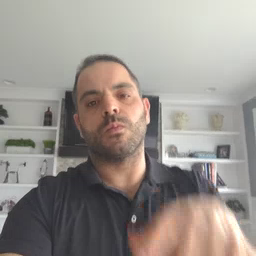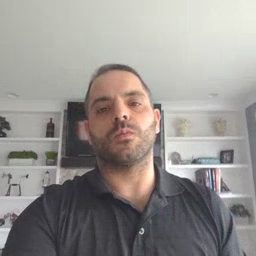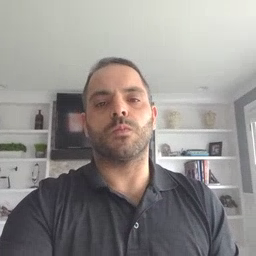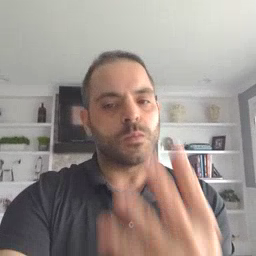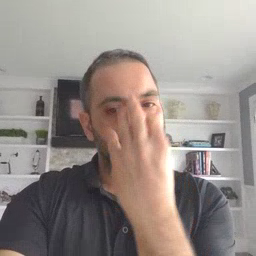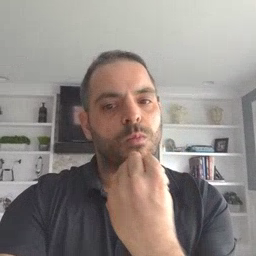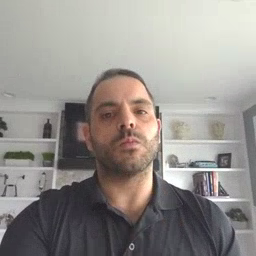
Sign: sleepy